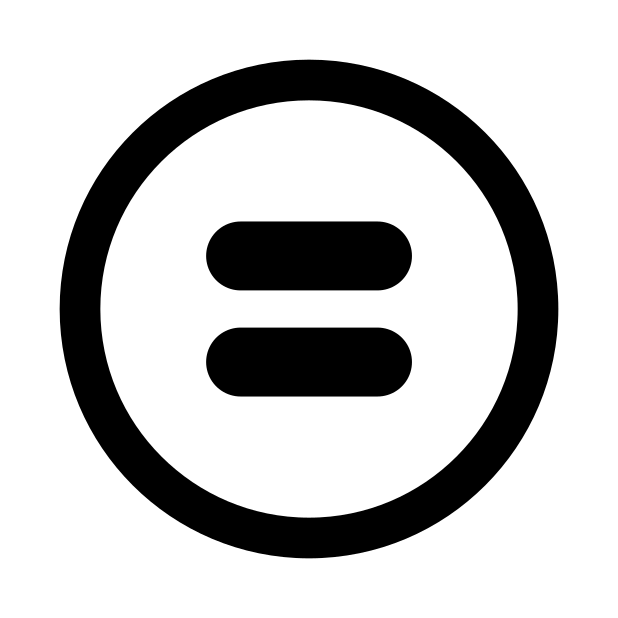
Emoji: ⊜
Name: circled equals
Unicode: 0x229c